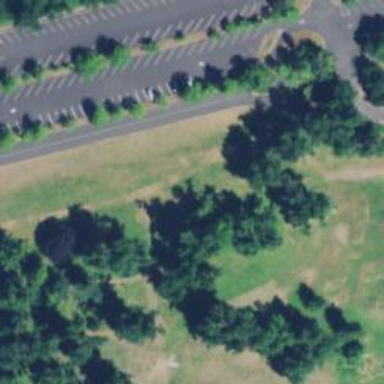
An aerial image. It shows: Disc golf pitch area for leisure land.